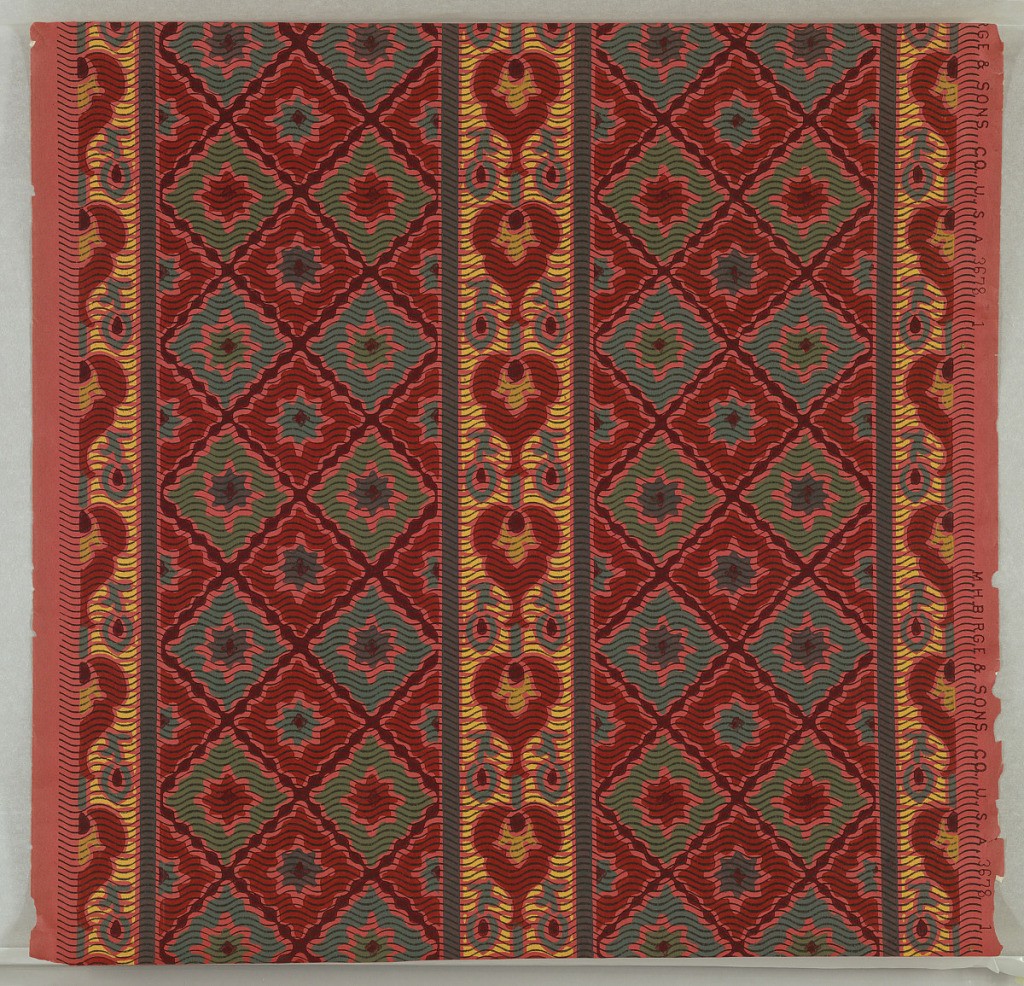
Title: Sidewall - sample
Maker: M.H. Birge & Sons Co., 1834
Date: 1890–1910
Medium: Machine-printed
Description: Geometric pattern printed on red paper: diamond diaper and stripes in red, ocher, blue, yellow and turquoise. The pattern overprinted with black wavy lines.